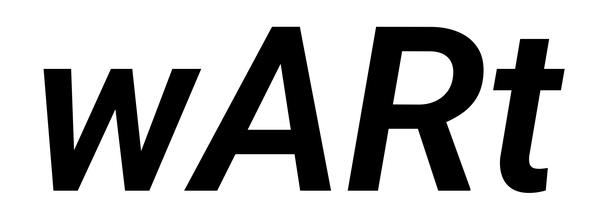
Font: Roboto-Italic_SemiBold_Italic